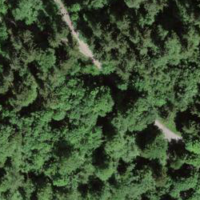
EUNIS habitat code: 43
Species observed at this site:
Angelica sylvestris
Geranium robertianum